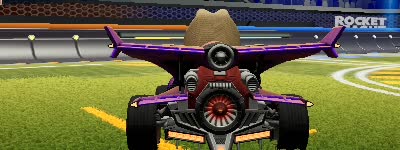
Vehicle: aftershock